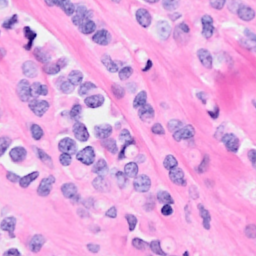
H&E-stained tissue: Breast